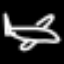
Label: airplane